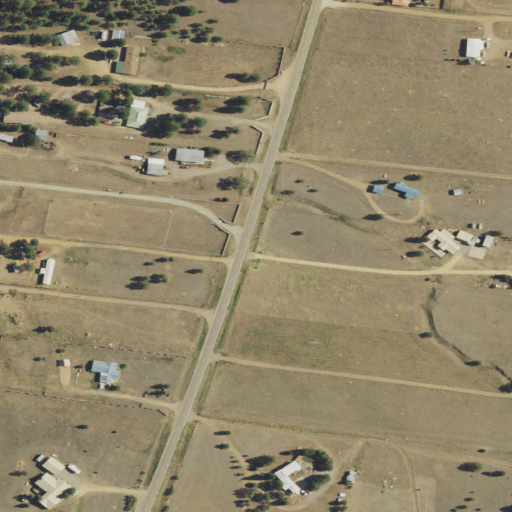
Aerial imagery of valley in New Mexico named Silva Canyon containing grassland, shrub, open development, evergreen forest, and low intensity development